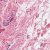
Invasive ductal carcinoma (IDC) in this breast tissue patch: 0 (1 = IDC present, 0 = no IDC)